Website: walmart
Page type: customer-info-address
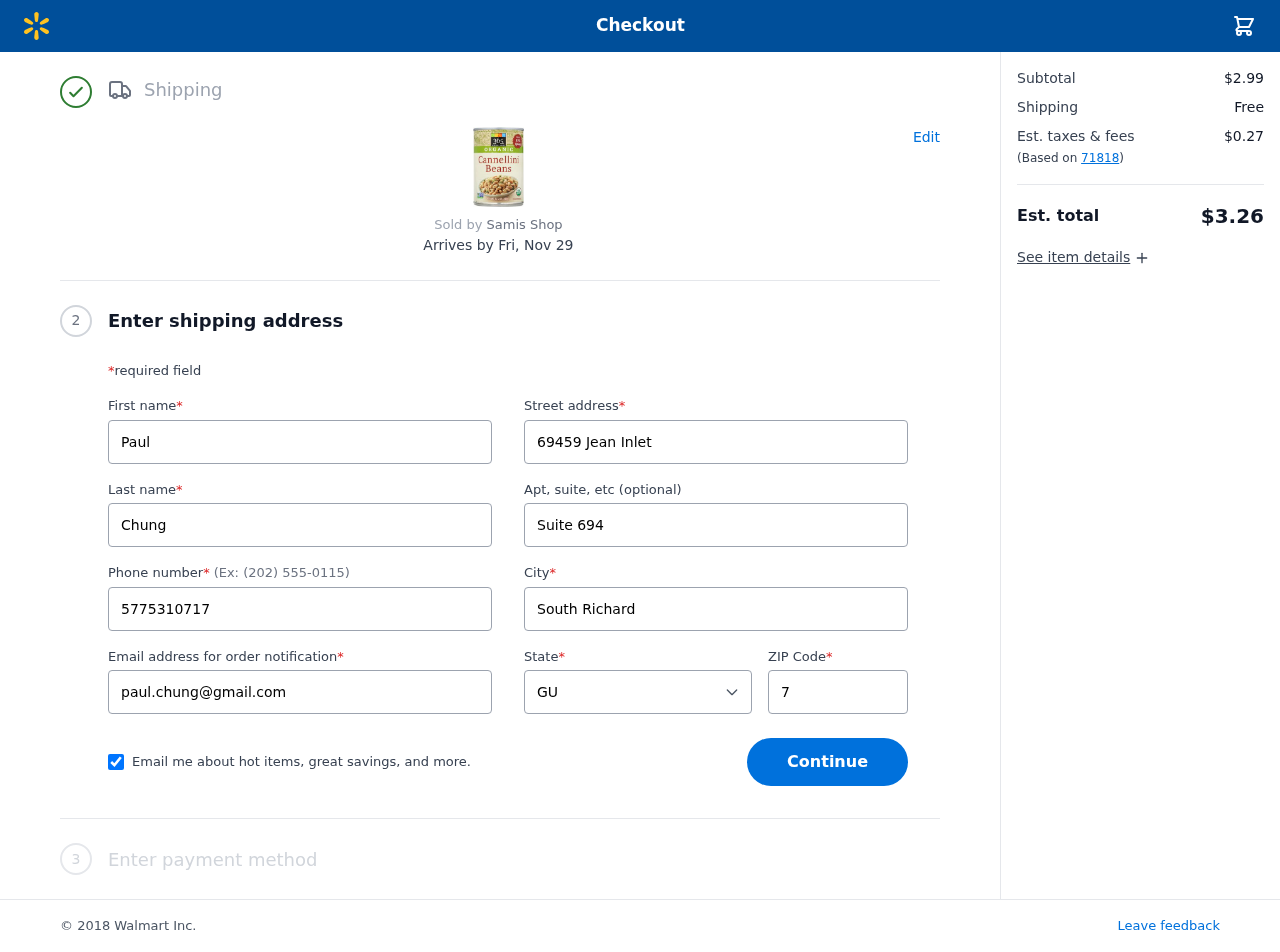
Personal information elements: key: PII_CITY
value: South Richard
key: PII_EMAIL
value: paul.chung@gmail.com
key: PII_FIRSTNAME
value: Paul
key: PII_LASTNAME
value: Chung
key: PII_PHONE
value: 5775310717
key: PII_POSTCODE
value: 71818
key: PII_STATE
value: GU
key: PII_STREET
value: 69459 Jean Inlet
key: PII_STREET2
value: Suite 694
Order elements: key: ORDER_DELIVERY_DATE
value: Fri, Nov 29
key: ORDER_SUBTOTAL
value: $2.99
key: ORDER_SHIPPING_COST
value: Free
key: ORDER_TAX
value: $0.27
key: ORDER_TOTAL
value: $3.26